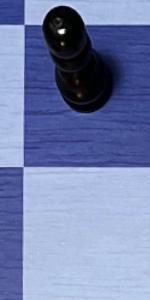
Label: Empty